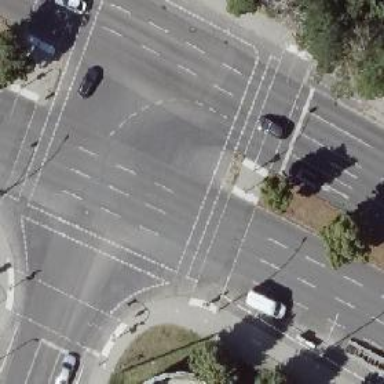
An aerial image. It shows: Traffic island located on footway.